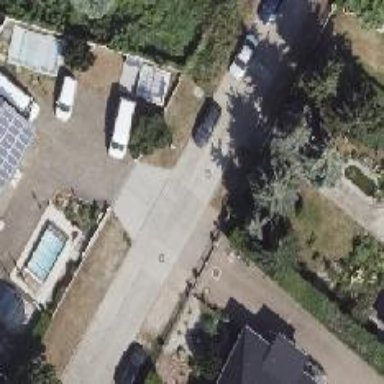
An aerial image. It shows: Residential road paved with concrete.